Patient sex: M
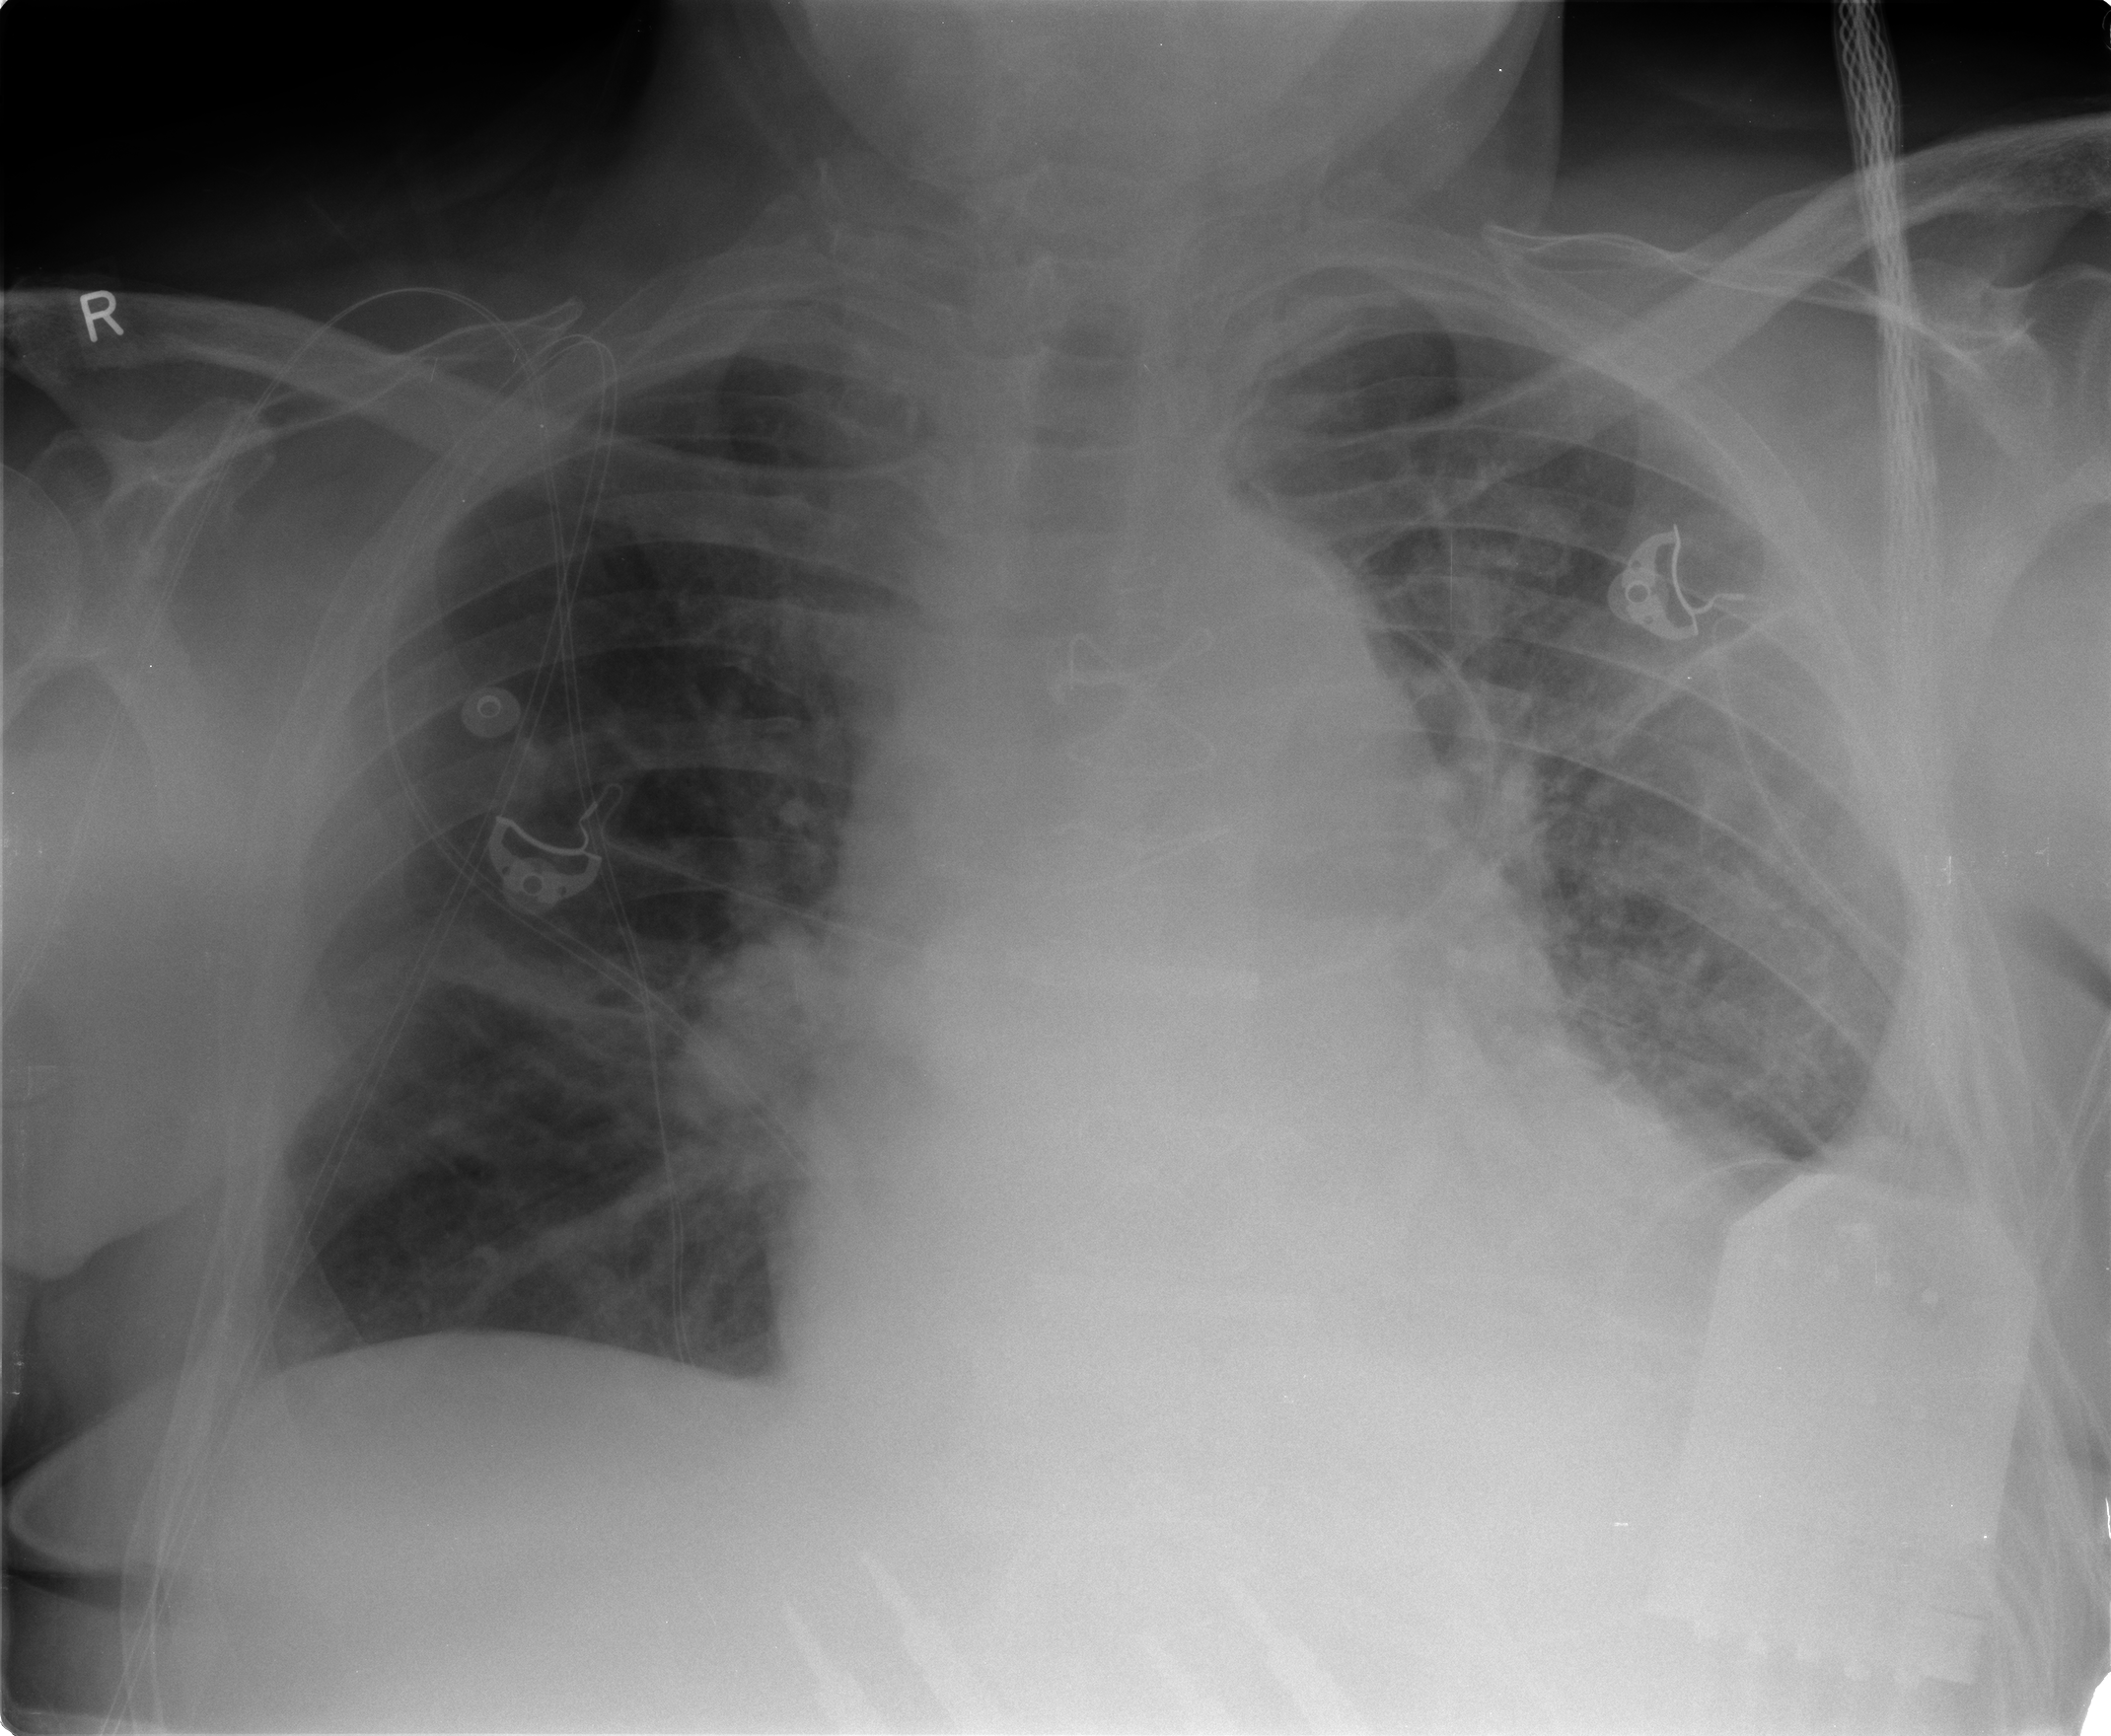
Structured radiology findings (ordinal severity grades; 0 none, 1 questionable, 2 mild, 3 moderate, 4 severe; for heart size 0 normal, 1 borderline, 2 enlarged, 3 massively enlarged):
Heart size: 3
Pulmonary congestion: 2
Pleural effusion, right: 0
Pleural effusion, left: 1
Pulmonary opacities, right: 1
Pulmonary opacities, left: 2
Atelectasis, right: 0
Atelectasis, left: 2